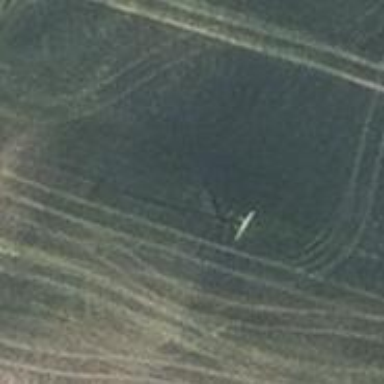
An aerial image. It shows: Power pole.